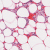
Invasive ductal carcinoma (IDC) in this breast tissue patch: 0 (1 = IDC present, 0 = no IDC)